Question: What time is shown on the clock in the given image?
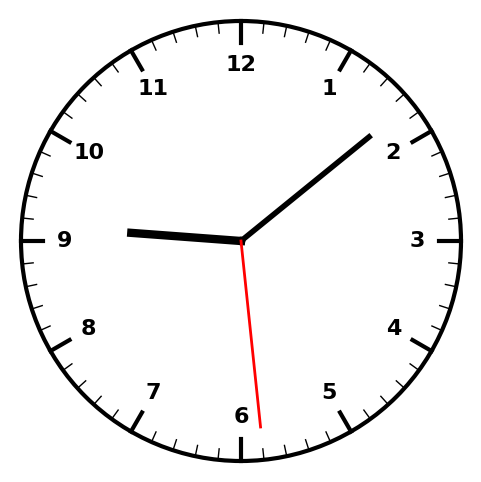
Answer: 09:08:29